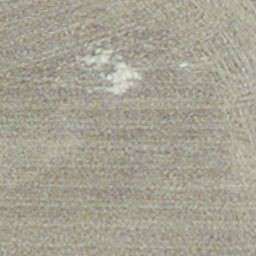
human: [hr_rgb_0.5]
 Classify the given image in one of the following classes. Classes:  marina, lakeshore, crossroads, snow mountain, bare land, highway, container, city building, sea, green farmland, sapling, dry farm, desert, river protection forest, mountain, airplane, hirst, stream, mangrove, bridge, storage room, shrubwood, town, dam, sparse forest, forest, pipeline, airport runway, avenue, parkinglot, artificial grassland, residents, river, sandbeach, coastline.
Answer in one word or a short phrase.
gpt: dry farm